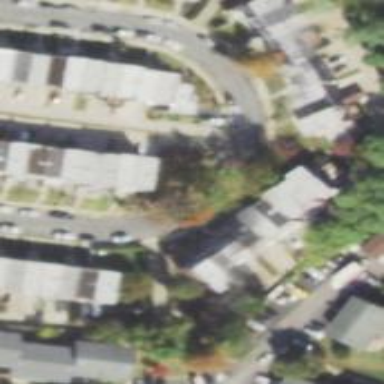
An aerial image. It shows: Alley classified as service road.